Field crop: maize
Growth stage: 2
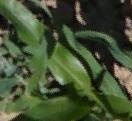
Species: maize